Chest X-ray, AP view. Patient: 47 years old, sex M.
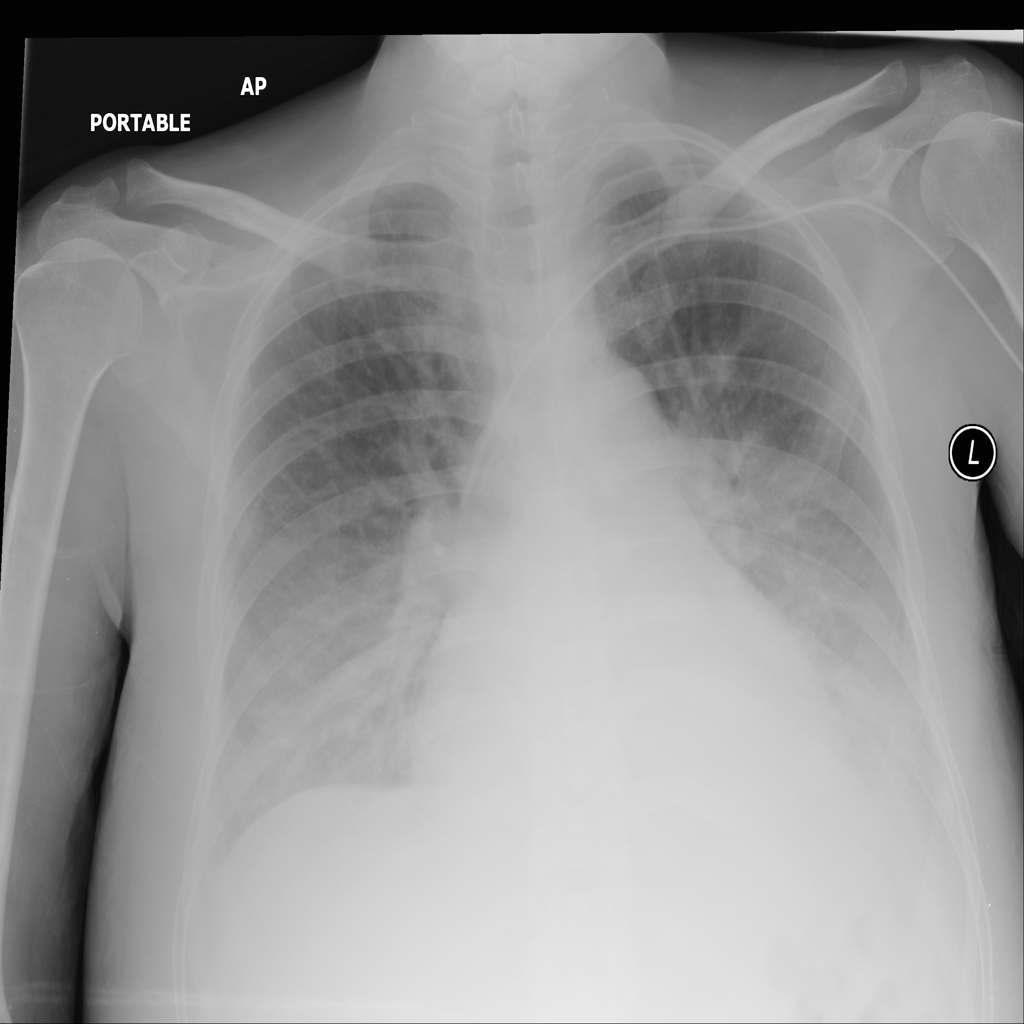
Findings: Consolidation, Infiltration